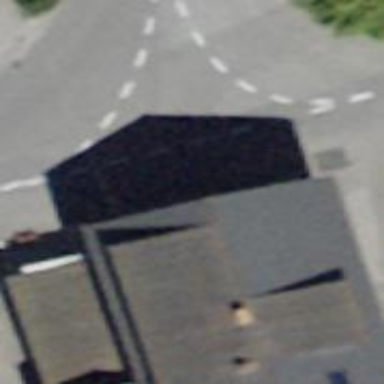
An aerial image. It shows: Convenience shop.